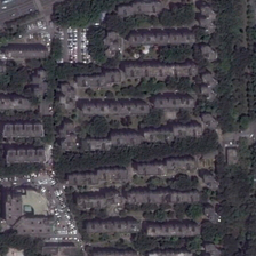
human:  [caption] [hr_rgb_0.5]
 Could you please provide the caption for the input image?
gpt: this residential area has rows of trees planted on the roadside and two parking lots full of cars .

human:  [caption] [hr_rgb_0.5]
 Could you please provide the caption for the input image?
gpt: At the corner of the two roads there is a residential area with two parking lots and trees around the apartment.

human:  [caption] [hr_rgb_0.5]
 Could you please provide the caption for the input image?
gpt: at the corner of two streets there is a residential area with two parking spaces and trees around the apartments.

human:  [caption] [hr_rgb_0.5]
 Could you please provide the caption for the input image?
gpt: At one corner of the street is a residential area with two parking lots and trees around the apartment.

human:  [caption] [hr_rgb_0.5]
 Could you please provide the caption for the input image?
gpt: There are two residential areas around the corner of the street. There are parking lots and trees around the apartment.